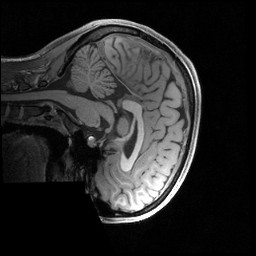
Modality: T1w
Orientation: sagittal
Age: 23
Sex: female
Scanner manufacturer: siemens
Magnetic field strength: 3 T
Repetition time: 2.4 s
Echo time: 0.00231 s